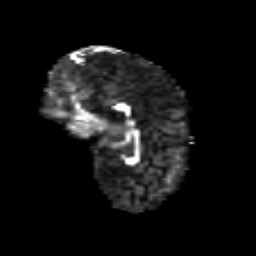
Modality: FA
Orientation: sagittal
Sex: male
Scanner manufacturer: siemens
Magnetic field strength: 3 T
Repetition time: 5 s
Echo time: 0.071 s